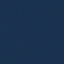
Land use / land cover class: SeaLake